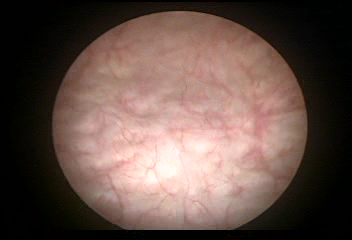
Modality: WLC
Class: Normal mucosa
Bladder cancer association: No